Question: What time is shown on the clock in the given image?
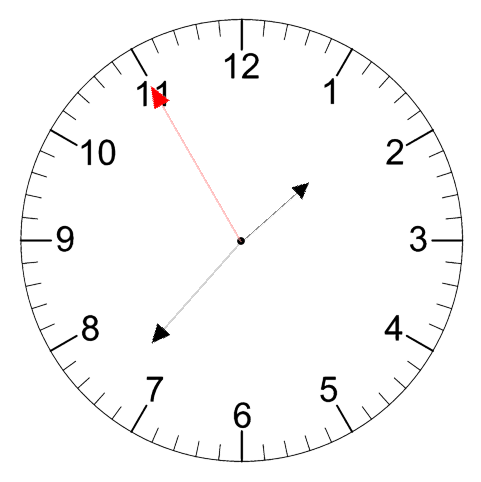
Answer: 01:36:55